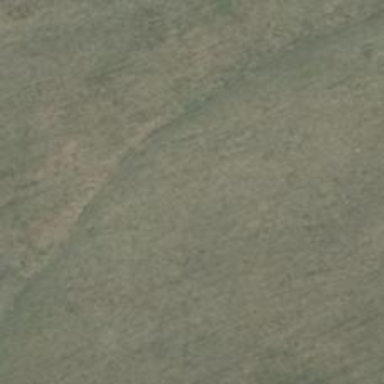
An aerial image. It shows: Path covered with grass.